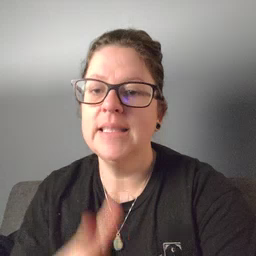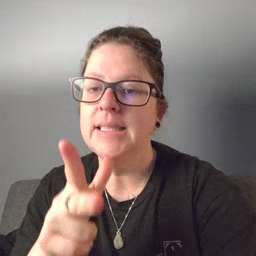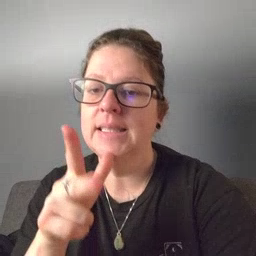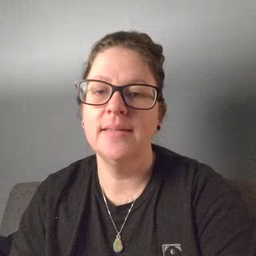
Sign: hen